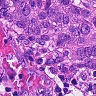
Metastatic tissue present: yes